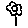
Label: flower